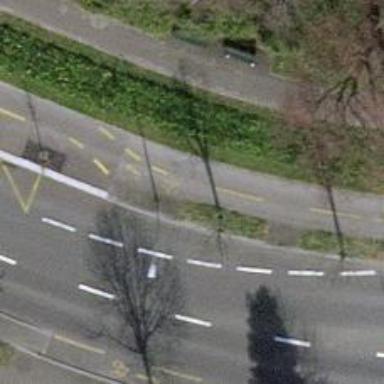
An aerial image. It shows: Asphalt sidewalk with separate asphalt cycleway.